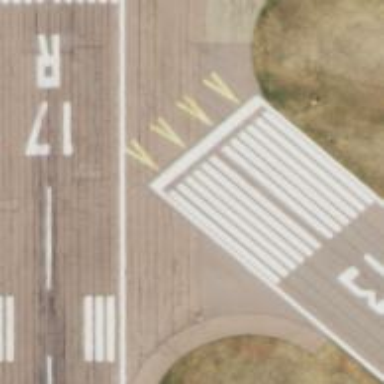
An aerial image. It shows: Displaced threshold on airport runway.